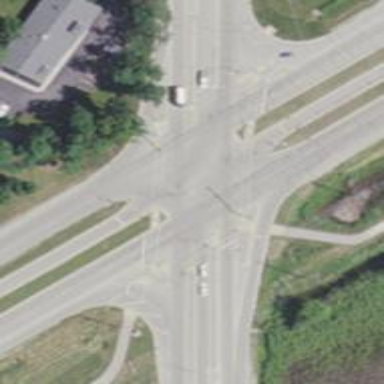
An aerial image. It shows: Intersection on secondary road.